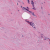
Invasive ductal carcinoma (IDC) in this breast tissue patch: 1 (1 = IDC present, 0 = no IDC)